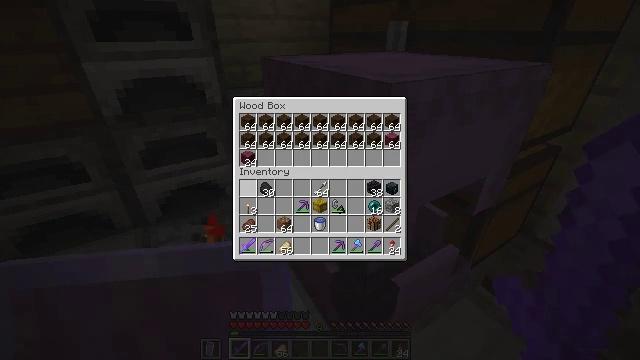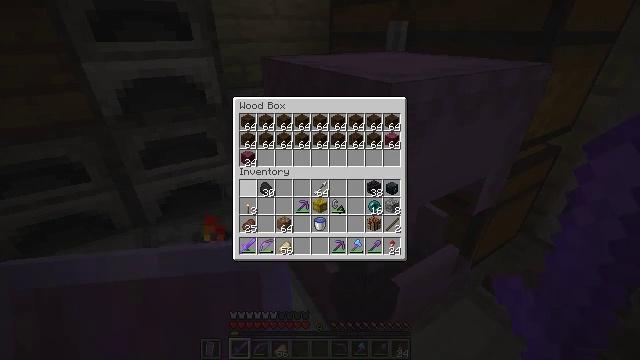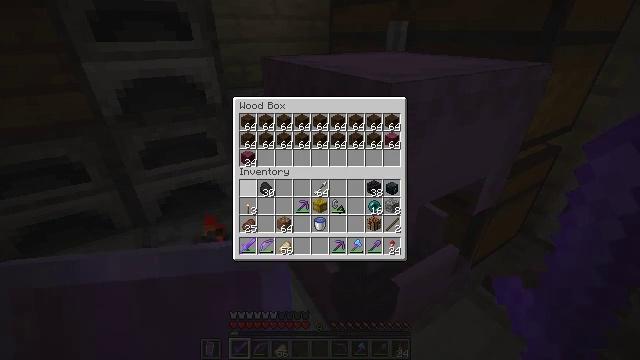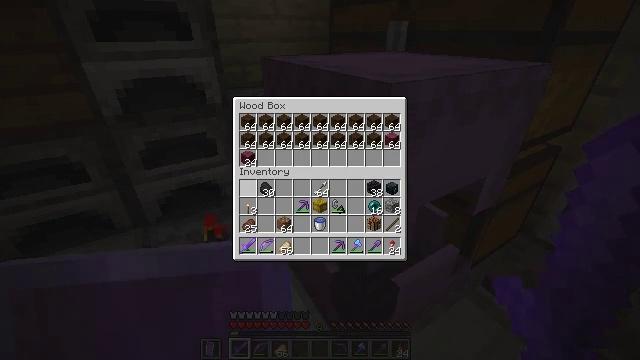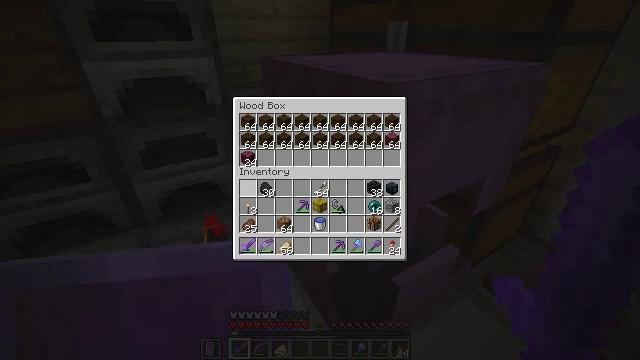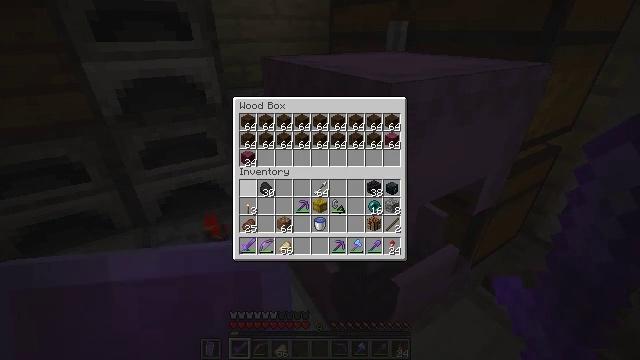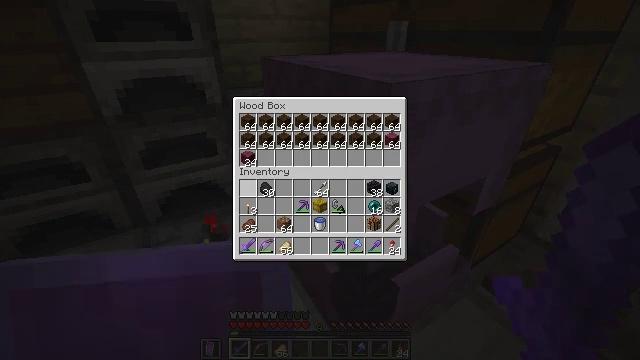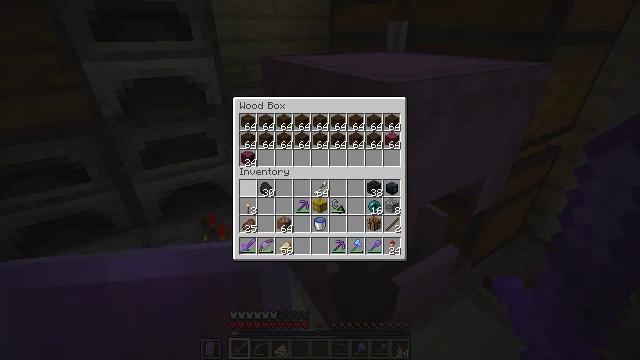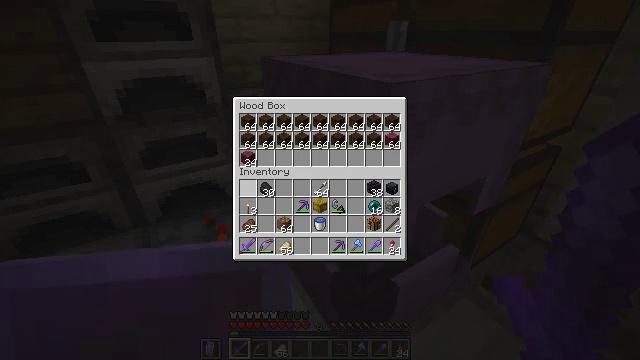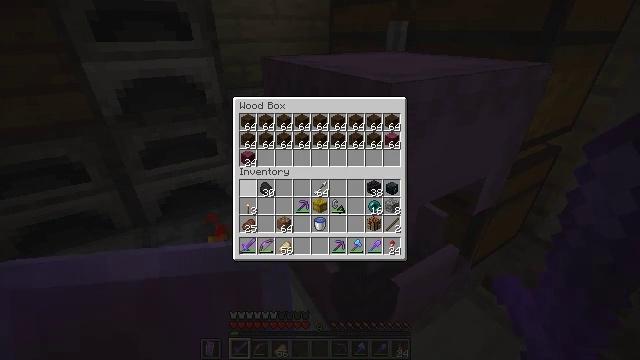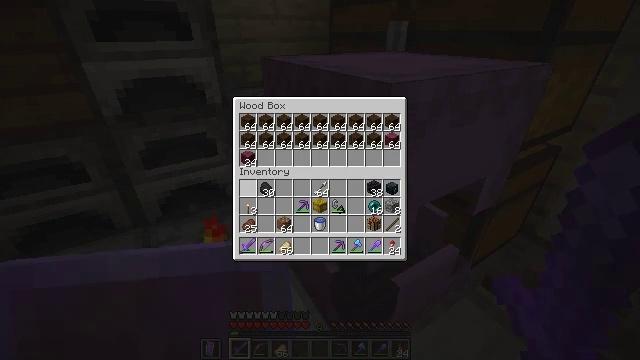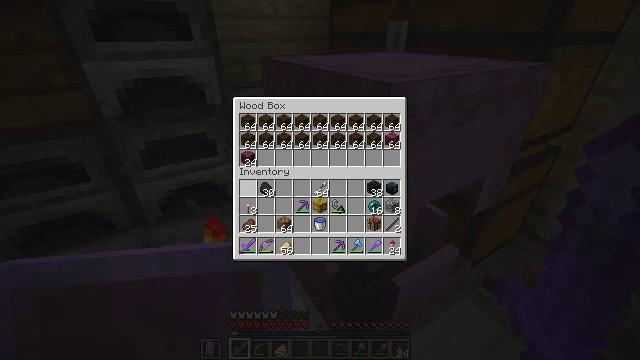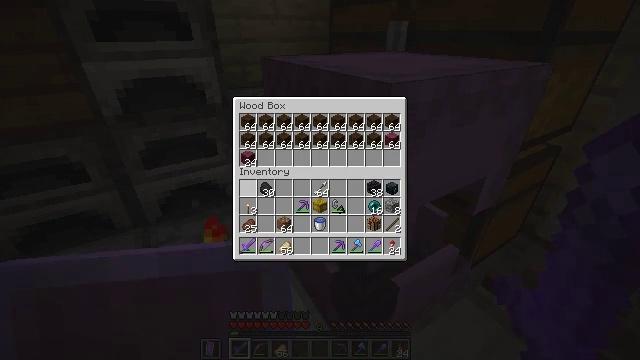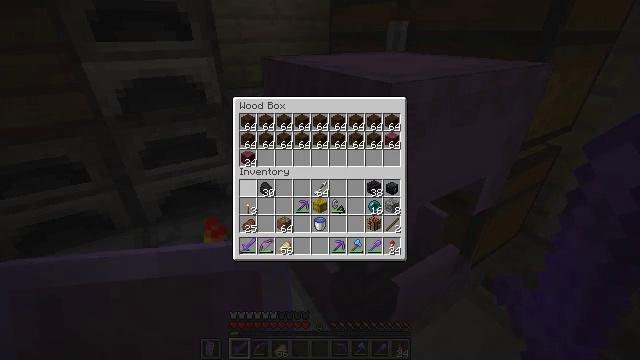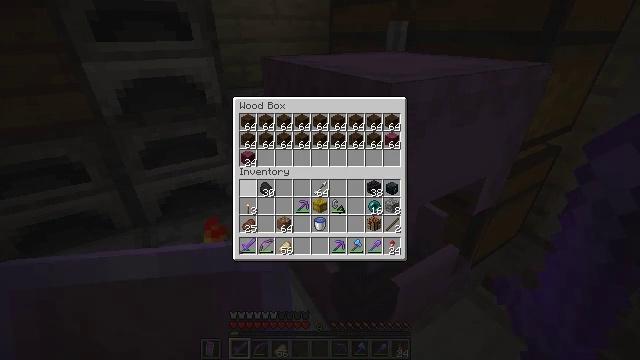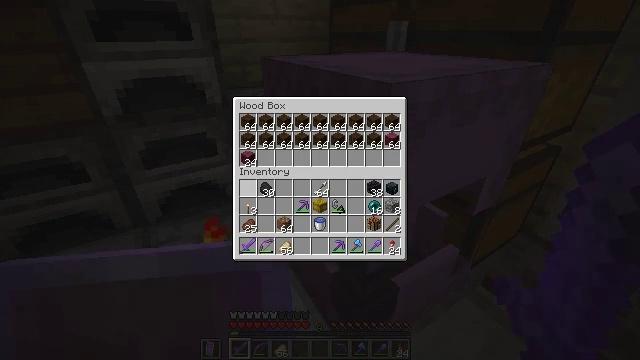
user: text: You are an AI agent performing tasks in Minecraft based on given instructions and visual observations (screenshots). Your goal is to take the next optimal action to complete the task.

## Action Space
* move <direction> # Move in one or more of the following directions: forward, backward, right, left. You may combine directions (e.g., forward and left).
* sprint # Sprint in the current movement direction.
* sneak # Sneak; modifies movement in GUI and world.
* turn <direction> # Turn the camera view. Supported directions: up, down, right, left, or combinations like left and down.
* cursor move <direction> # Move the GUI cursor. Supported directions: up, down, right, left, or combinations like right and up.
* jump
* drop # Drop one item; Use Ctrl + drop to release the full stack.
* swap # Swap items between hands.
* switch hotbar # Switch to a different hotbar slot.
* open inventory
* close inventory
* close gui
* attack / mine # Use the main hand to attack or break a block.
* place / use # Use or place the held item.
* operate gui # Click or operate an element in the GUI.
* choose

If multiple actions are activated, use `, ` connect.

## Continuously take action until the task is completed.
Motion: motion action
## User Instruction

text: Destroy the spruce trapdoor to collect it.
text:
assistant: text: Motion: no_op
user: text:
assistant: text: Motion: no_op
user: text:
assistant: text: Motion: no_op
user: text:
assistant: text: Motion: no_op
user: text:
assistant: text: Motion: no_op
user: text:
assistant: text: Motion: no_op
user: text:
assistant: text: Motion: no_op
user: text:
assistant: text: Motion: no_op
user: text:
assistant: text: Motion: no_op
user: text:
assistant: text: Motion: no_op
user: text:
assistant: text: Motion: no_op
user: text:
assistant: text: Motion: no_op
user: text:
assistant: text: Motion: no_op
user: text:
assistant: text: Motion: no_op
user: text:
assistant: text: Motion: no_op
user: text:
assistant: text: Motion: no_op
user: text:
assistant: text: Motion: no_op
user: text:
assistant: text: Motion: no_op
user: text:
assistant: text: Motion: no_op
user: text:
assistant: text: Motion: no_op
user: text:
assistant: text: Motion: turn left and up
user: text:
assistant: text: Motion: move forward, turn left and up
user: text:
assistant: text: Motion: move forward, turn left and up
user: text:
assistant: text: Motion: move forward, turn left
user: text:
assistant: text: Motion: move forward
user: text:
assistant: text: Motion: move forward
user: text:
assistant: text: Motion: move forward
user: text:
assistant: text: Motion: move forward
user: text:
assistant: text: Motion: move forward, turn left and up
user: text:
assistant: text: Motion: move forward, turn left